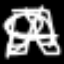
Label: pants